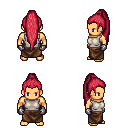
a pixel art fantasy rpg character, male body template, human, tanned skin, white sleeveless shirt, robe skirt, ruby red extra-long topknot hairstyle, metal gloves, four views (front, back, left, right), 2x2 character sprite sheet, small pixel art, hard edges, no anti-aliasing